Question: i'm looking to create a sliding open door effect with jquery that has the following functionality:
- - -
i started out with the concept here, which works great:
<URL>
but realised that i wanted the doors to slide across, rather than shrink in size, using the type of functionality seen here:
<URL>
so i think what i am looking for is some type of 'animate' functionality:
<URL>
this is the logic of the functionality i am trying to achieve:
background: an image that is revealed when the doors slide open.
door-left-inner: 122px wide x 244px high, centered and offset left -61px with z-index 3.
door-left-outer: 122px wide x 244px high, centered and offset left -151px with z-index 2.
door-right-inner: 122px wide x 244px high, centered and offset right 61px with z-index 3.
door-right-outer: 122px wide x 244px high, centered and offset right 151px with z-index 2.
(all these functions take place at the same time):
door-left-inner x-position slide on click: -164px on x-axis.
door-left-outer x-position slide on click: -74px on x-axis.
door-right-inner x-position slide on click: 164px on x-axis.
door-right-outer x-position slide on click: 74px on x-axis.
here is a diagram of what i am trying to achieve:

(not currently working)
'$("#open_close_doors").click(function(){ $("#leftdoor_inner").animate({"left": "-=50px"}, "slow");});'
and here is my jsfiddle attempt at getting one of the doors to slide - i figure once i know how to get one of the doors sliding i'll be able to apply the same logic to the others. also i'm a relative newb to jquery.
<URL>
thank you.
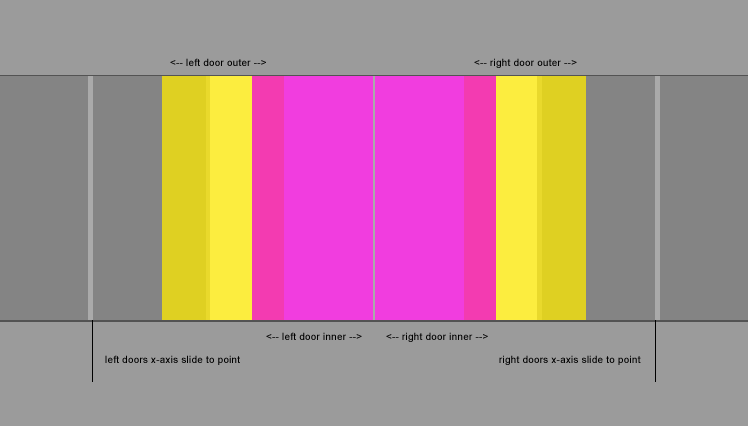
Answer: Here's the corrected jsFiddle for the same: <URL>
'''
$("#open_close_doors").click(function(){ $("#leftdoor_inner").animate({"left": "-=50px"}, "slow");});
'''
It should be:
'''
$(".open_close_doors").click(function(){
$("#leftdoor_inner").animate({"left": "-=50px"}, "slow");
});
'''
The difference lies in the way you access an element. As you can see, when you access an element by class, you use " '.classsname'" instead of "'#classname'" as you have done.
"'#name'" is used for accessing elements by their id.